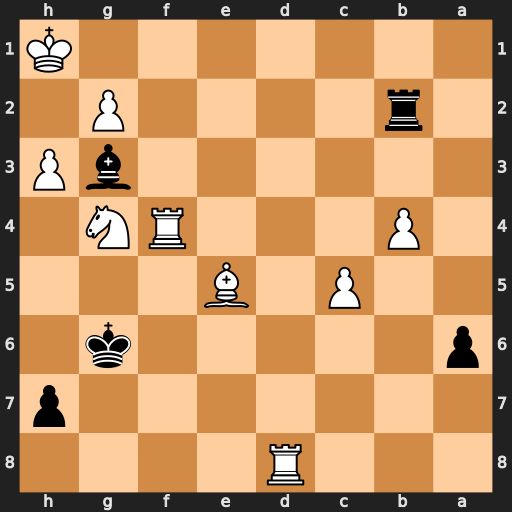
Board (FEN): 3R4/7p/p5k1/2P1B3/1P3RN1/6bP/1r4P1/7K
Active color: b
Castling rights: -
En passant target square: -
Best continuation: Rb1+ Rd1 Rxd1+ Rf1 Rxf1#